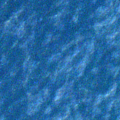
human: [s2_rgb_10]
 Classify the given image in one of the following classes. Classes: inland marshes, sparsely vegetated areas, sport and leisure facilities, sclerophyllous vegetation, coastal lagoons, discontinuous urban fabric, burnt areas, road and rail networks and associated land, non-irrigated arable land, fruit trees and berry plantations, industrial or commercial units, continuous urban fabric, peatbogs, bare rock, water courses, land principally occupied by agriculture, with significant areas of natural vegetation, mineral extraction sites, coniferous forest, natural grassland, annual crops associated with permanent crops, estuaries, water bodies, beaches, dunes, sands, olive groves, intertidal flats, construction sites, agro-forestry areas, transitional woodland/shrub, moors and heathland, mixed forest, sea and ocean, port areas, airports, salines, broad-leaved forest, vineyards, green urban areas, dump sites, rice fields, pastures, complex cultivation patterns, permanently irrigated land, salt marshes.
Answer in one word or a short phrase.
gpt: sea and ocean